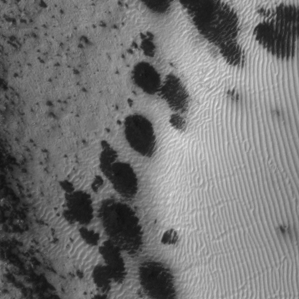
Label: frost